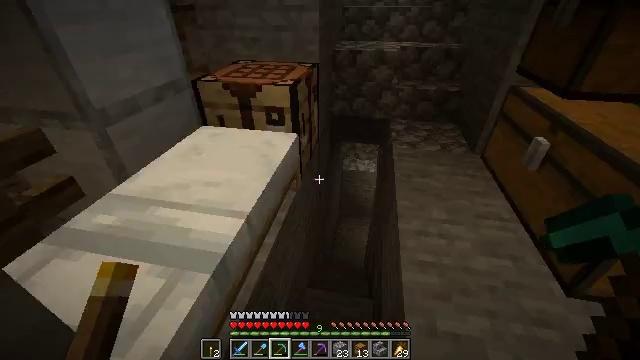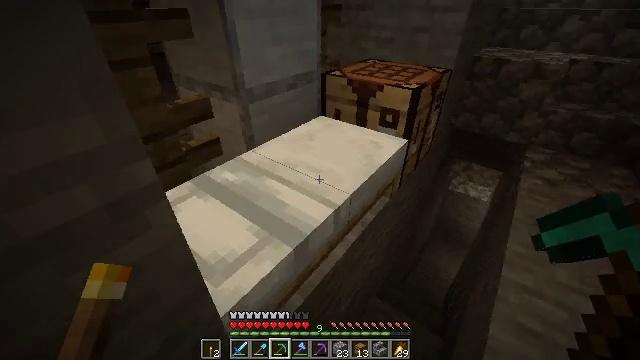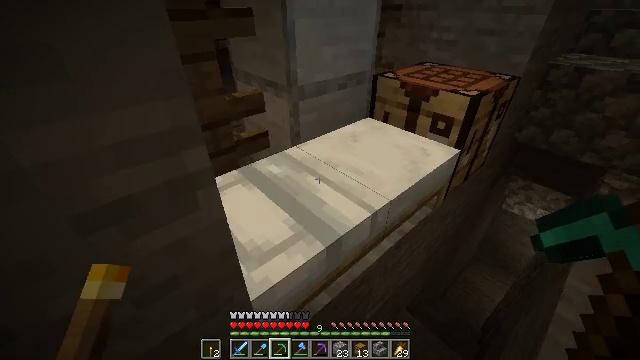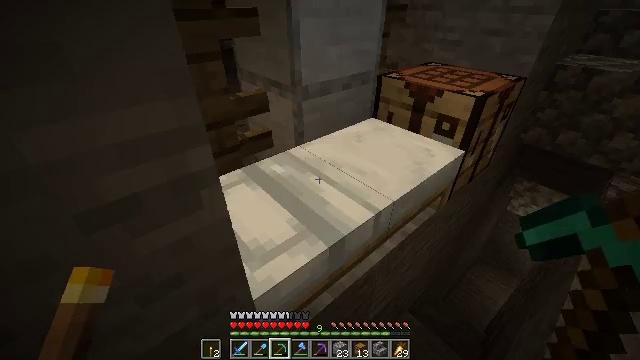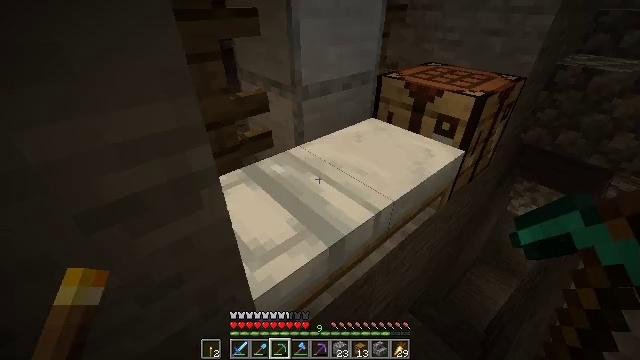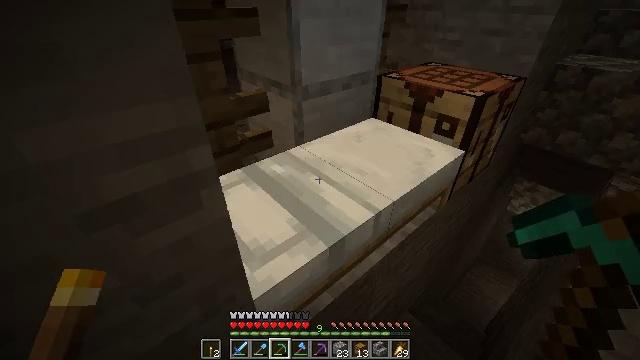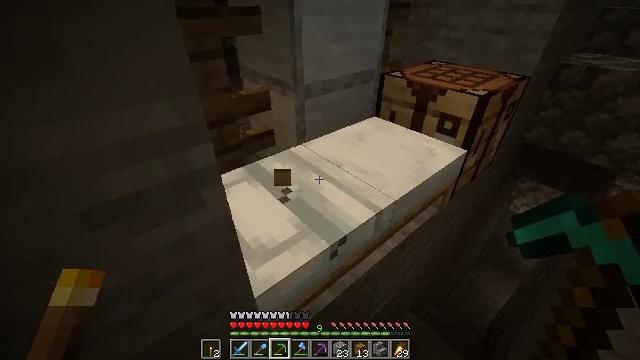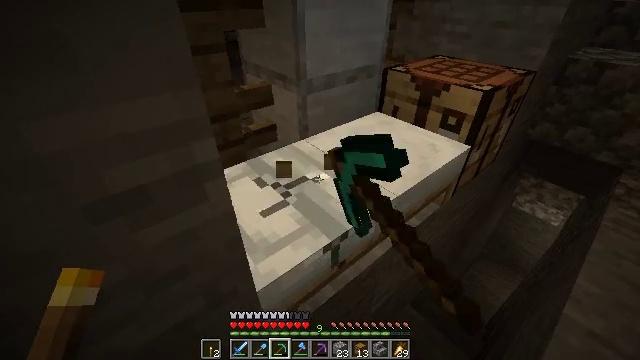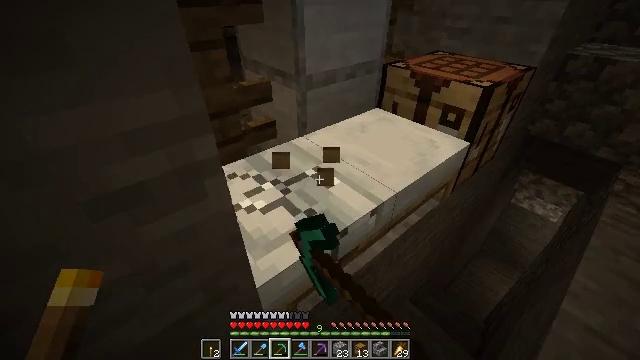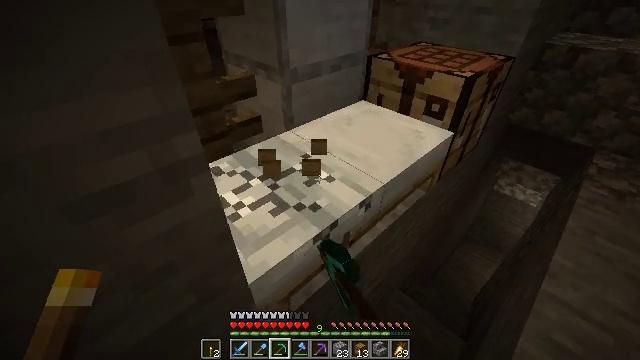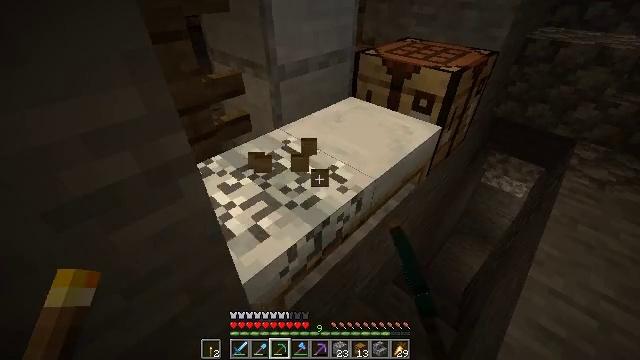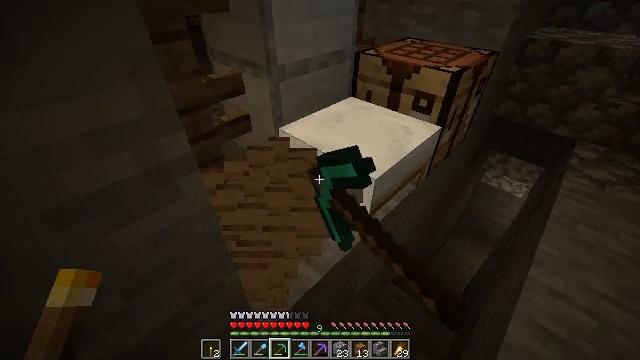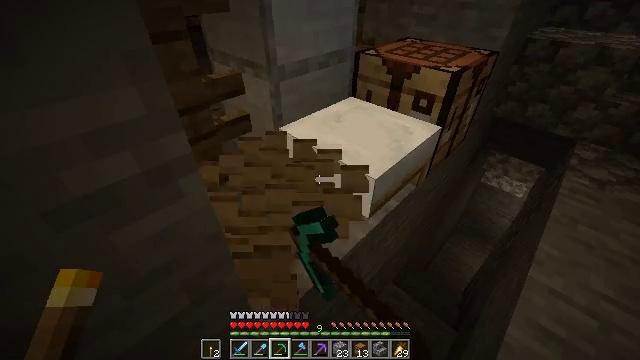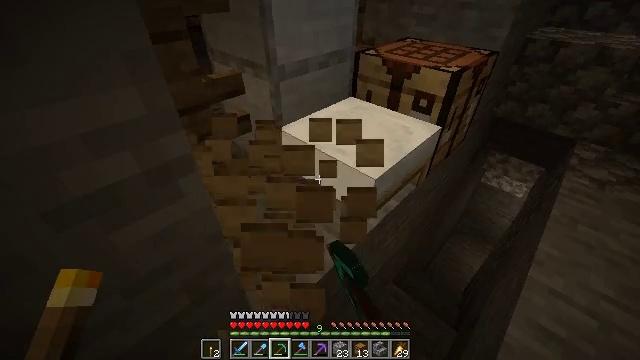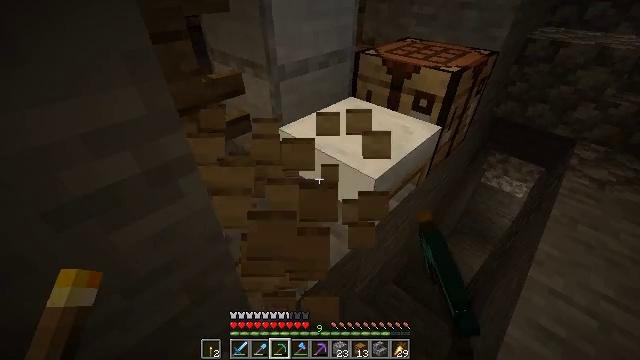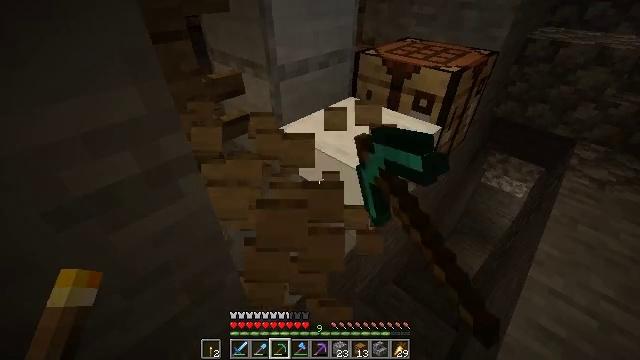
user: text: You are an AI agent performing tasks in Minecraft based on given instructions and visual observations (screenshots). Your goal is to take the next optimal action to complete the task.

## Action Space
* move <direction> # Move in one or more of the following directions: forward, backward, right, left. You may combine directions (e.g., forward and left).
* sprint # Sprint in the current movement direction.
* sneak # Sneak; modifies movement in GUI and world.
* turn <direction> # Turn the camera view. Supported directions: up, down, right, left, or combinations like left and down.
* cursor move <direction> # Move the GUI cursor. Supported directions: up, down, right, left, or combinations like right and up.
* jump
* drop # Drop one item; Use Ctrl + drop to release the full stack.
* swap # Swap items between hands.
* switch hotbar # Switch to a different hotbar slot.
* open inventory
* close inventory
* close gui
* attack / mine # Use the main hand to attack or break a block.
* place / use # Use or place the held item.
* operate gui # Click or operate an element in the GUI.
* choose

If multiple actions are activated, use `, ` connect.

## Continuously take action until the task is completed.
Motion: motion action
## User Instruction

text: Break the white bed to relocate it.
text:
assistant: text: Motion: turn left
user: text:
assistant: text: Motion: turn left
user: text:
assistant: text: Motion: no_op
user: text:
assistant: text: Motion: no_op
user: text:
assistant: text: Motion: no_op
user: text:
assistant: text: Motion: attack / mine
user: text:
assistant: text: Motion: turn down, attack / mine
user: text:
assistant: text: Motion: attack / mine
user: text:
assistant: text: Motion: turn right and down, attack / mine
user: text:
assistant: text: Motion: turn right, attack / mine
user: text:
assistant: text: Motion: attack / mine
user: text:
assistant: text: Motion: attack / mine
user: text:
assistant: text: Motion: attack / mine
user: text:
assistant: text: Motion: attack / mine
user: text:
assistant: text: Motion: attack / mine
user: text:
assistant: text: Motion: attack / mine